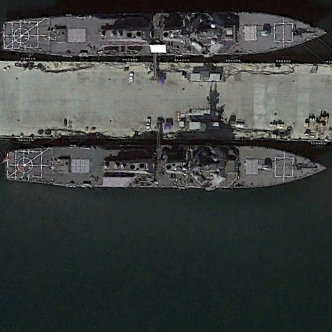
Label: destroyer